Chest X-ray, AP view. Patient: 23 years old, sex M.
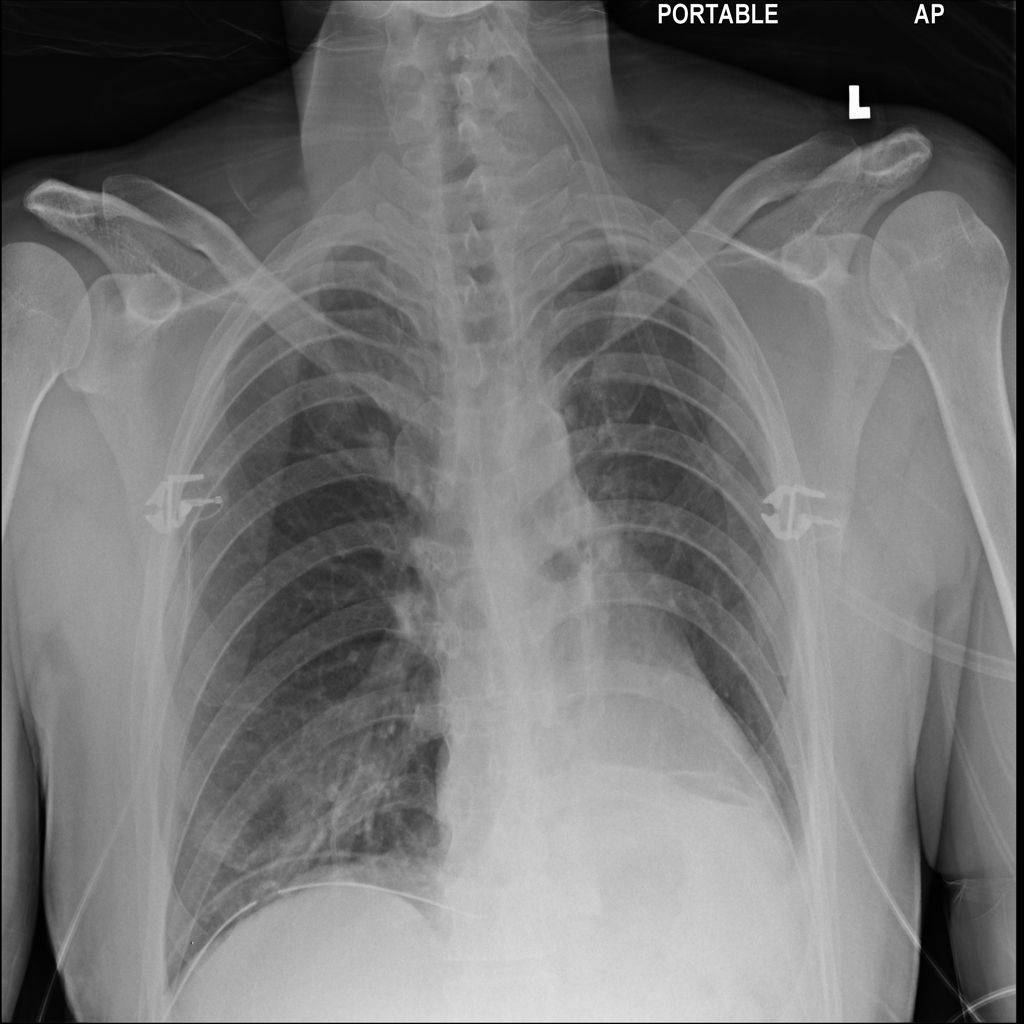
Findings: No Finding